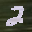
Label: 2